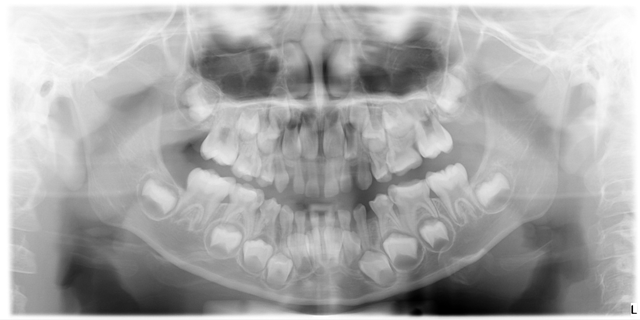
child